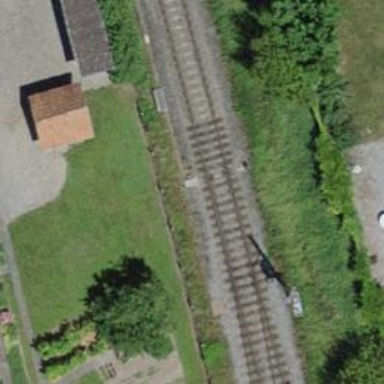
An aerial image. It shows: Railway switch.